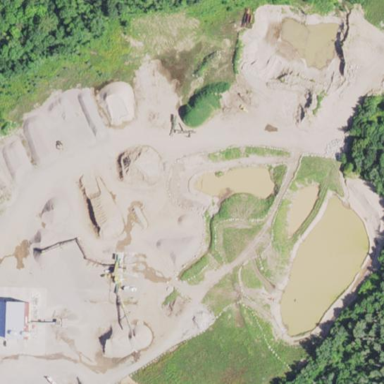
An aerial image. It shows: Quarry area.